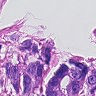
Metastatic tissue present: yes